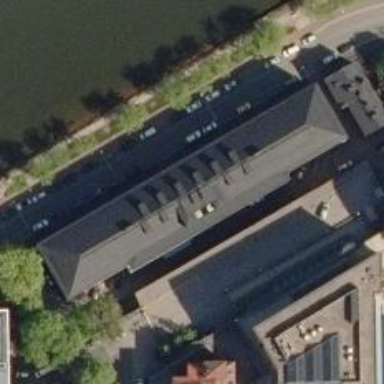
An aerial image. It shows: Government office serving as archive.